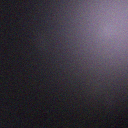
Screen state: off